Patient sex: M
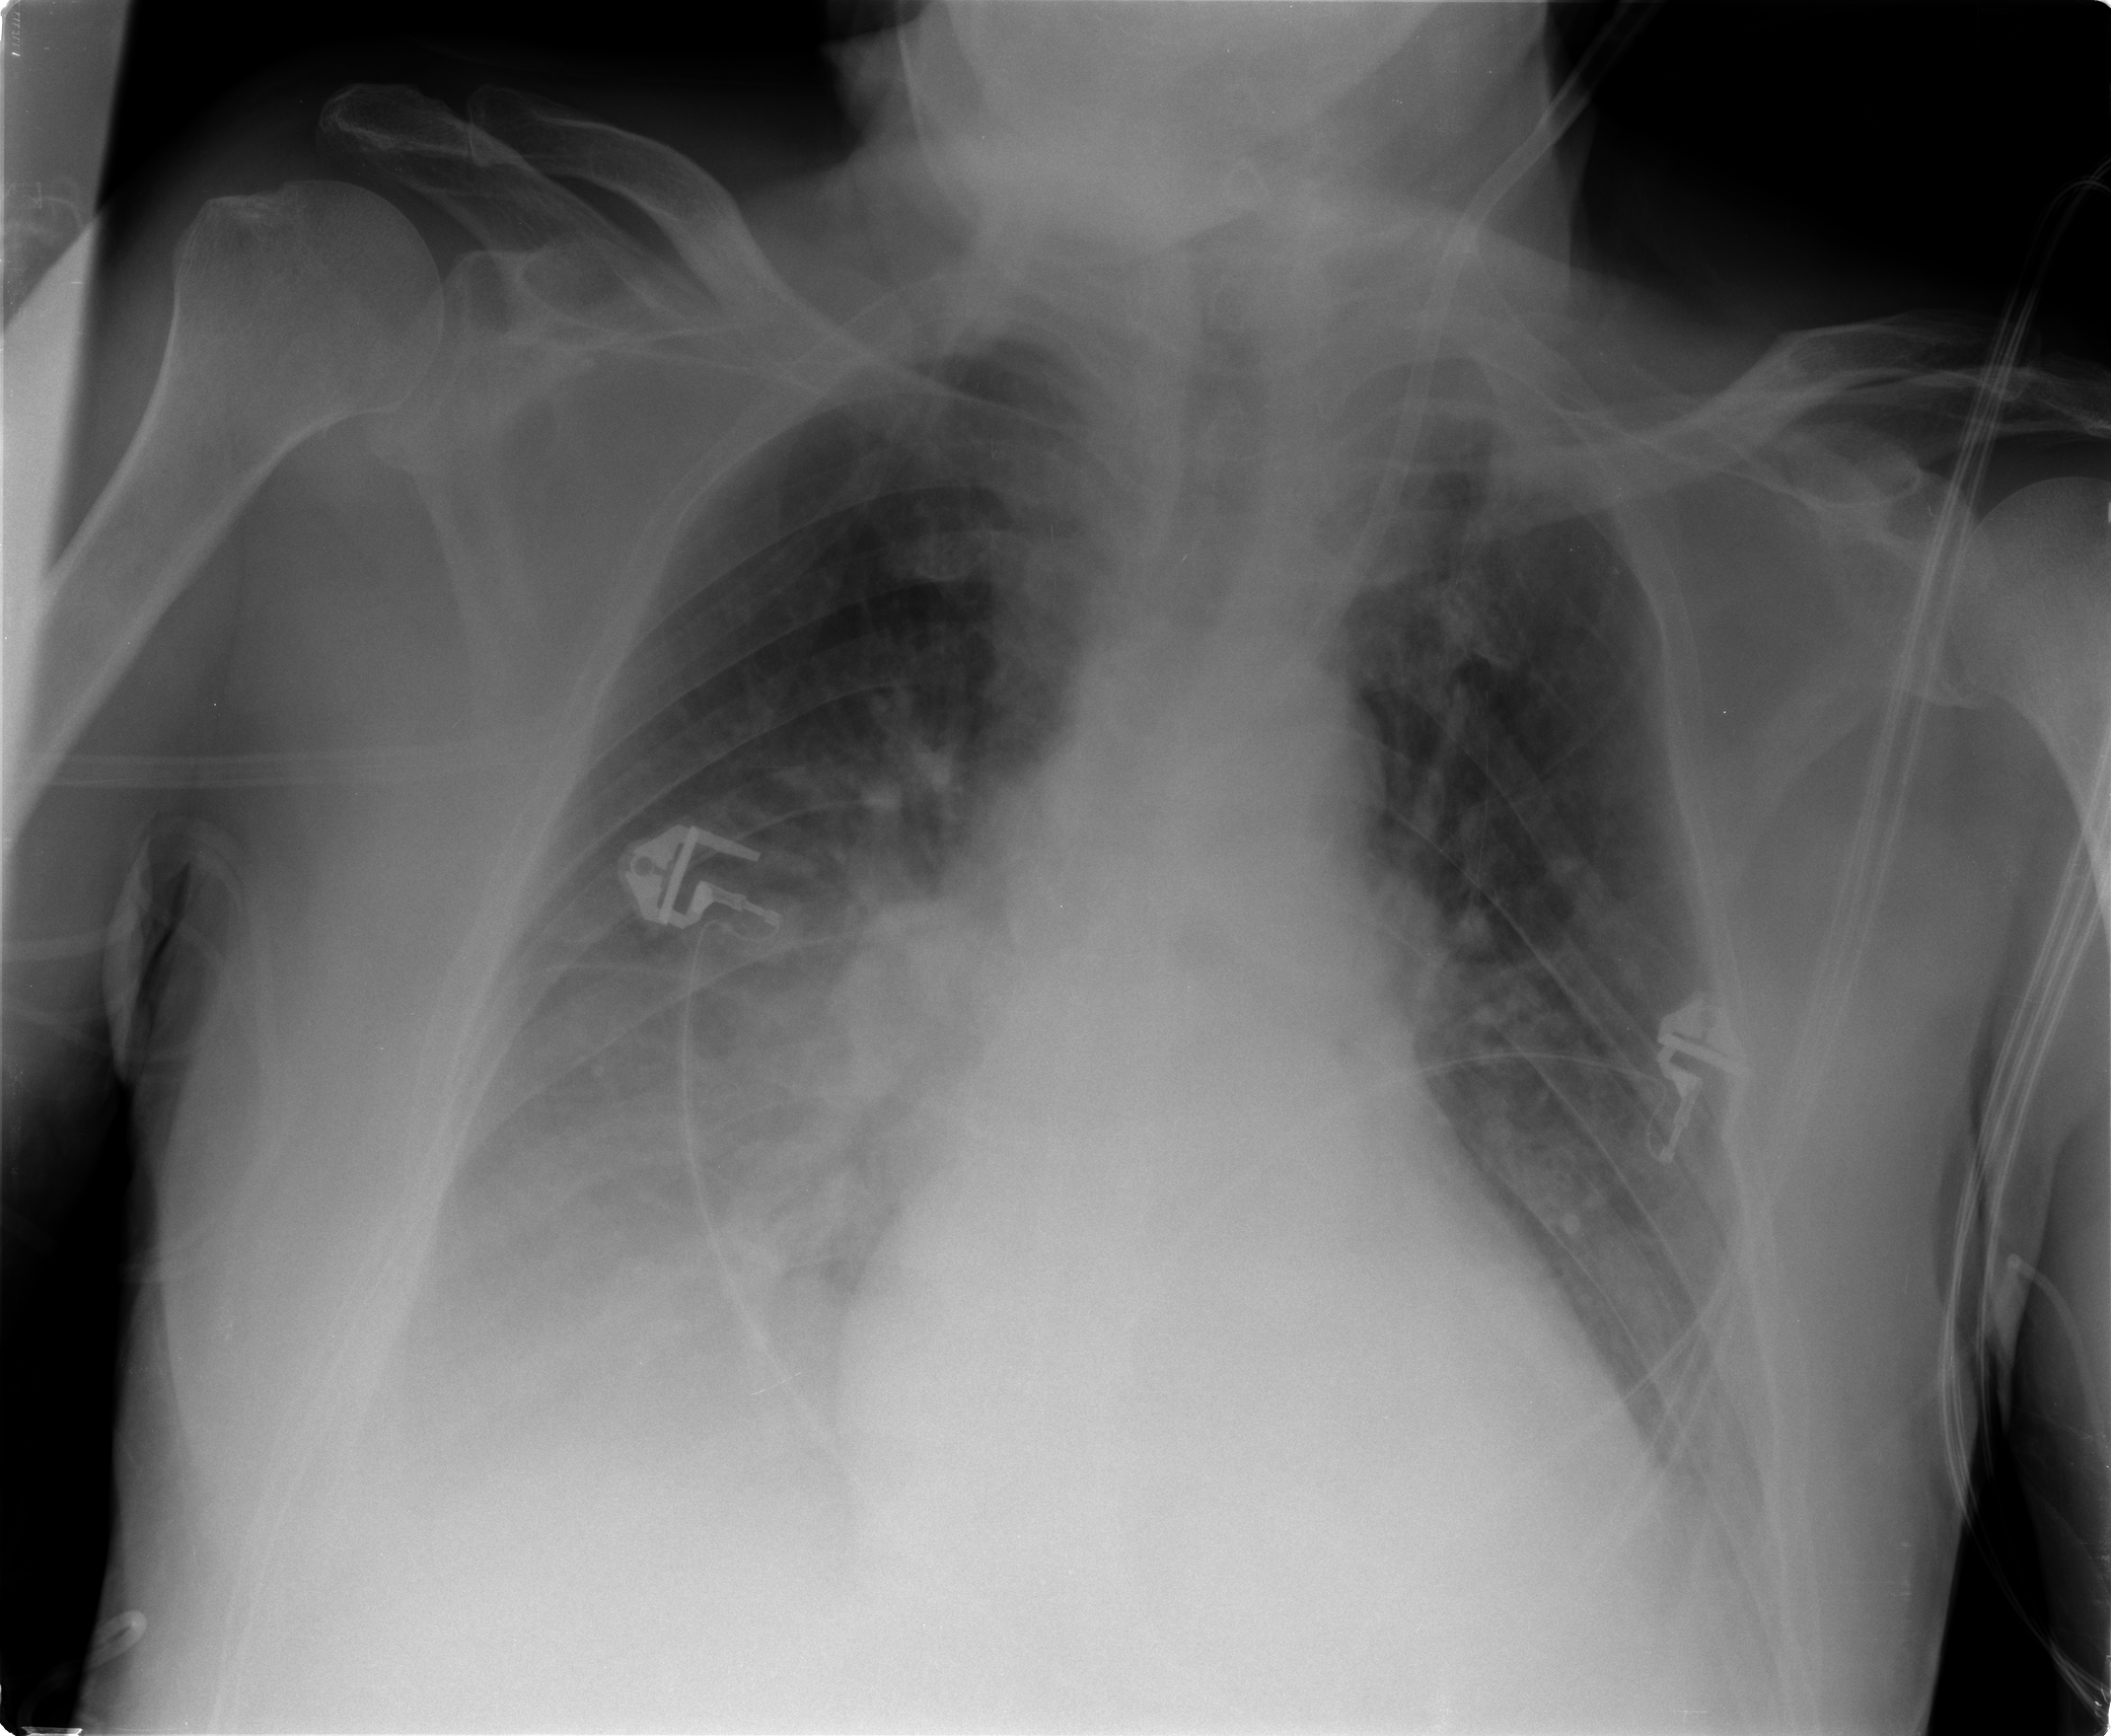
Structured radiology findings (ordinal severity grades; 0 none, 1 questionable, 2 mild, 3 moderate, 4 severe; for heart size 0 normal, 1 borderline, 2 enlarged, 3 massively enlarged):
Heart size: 0
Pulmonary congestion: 2
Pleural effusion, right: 3
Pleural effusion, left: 2
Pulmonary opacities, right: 2
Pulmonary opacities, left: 1
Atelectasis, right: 3
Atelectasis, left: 2